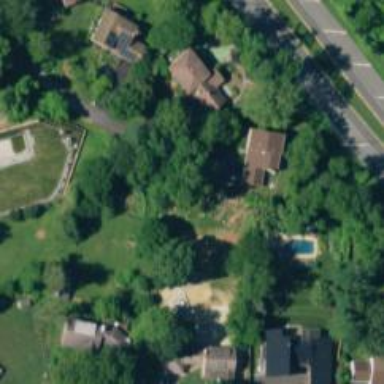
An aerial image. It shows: Driveway.